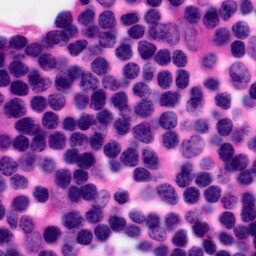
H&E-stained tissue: Pancreatic